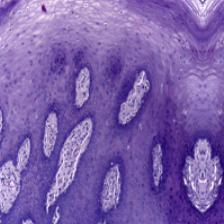
Diagnosis: Normal